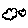
Label: cloud